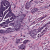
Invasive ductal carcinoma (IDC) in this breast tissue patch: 1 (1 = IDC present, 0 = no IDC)